Interaction volume radius: 5 \u00c5
Interaction volume height: 25 \u00c5
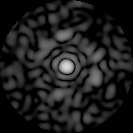
Disorder parameter: 0.842